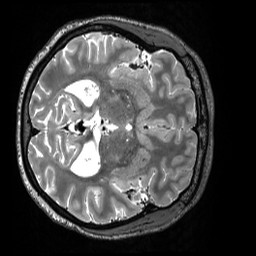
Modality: T2w
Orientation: axial
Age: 34
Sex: female
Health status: ill
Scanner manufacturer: siemens
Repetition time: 3.2 s